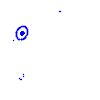
Particle: electron